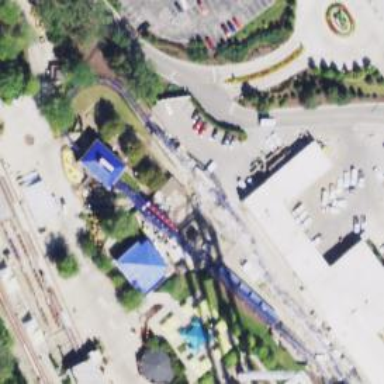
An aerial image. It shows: Thrilling roller coaster attraction.